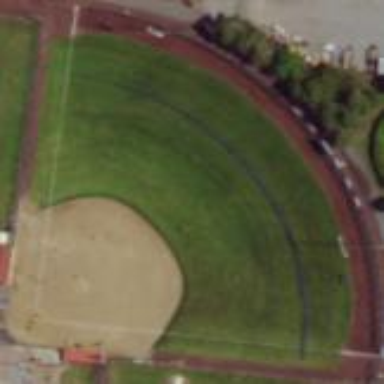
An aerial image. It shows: Grassy pitch designated for softball leisure sports.